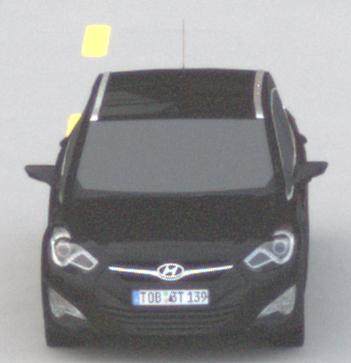
Make: Hyundai
Model: i40 Kombi 1.6 GDI
Detailed model: i40 (VF) Kombi
Model produced from: 2012/08
Model produced until: 2013/09
Doors: 5
Color: black
Road condition: dry road
Daytime: morning or afternoon
Contrast: low contrast